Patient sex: M
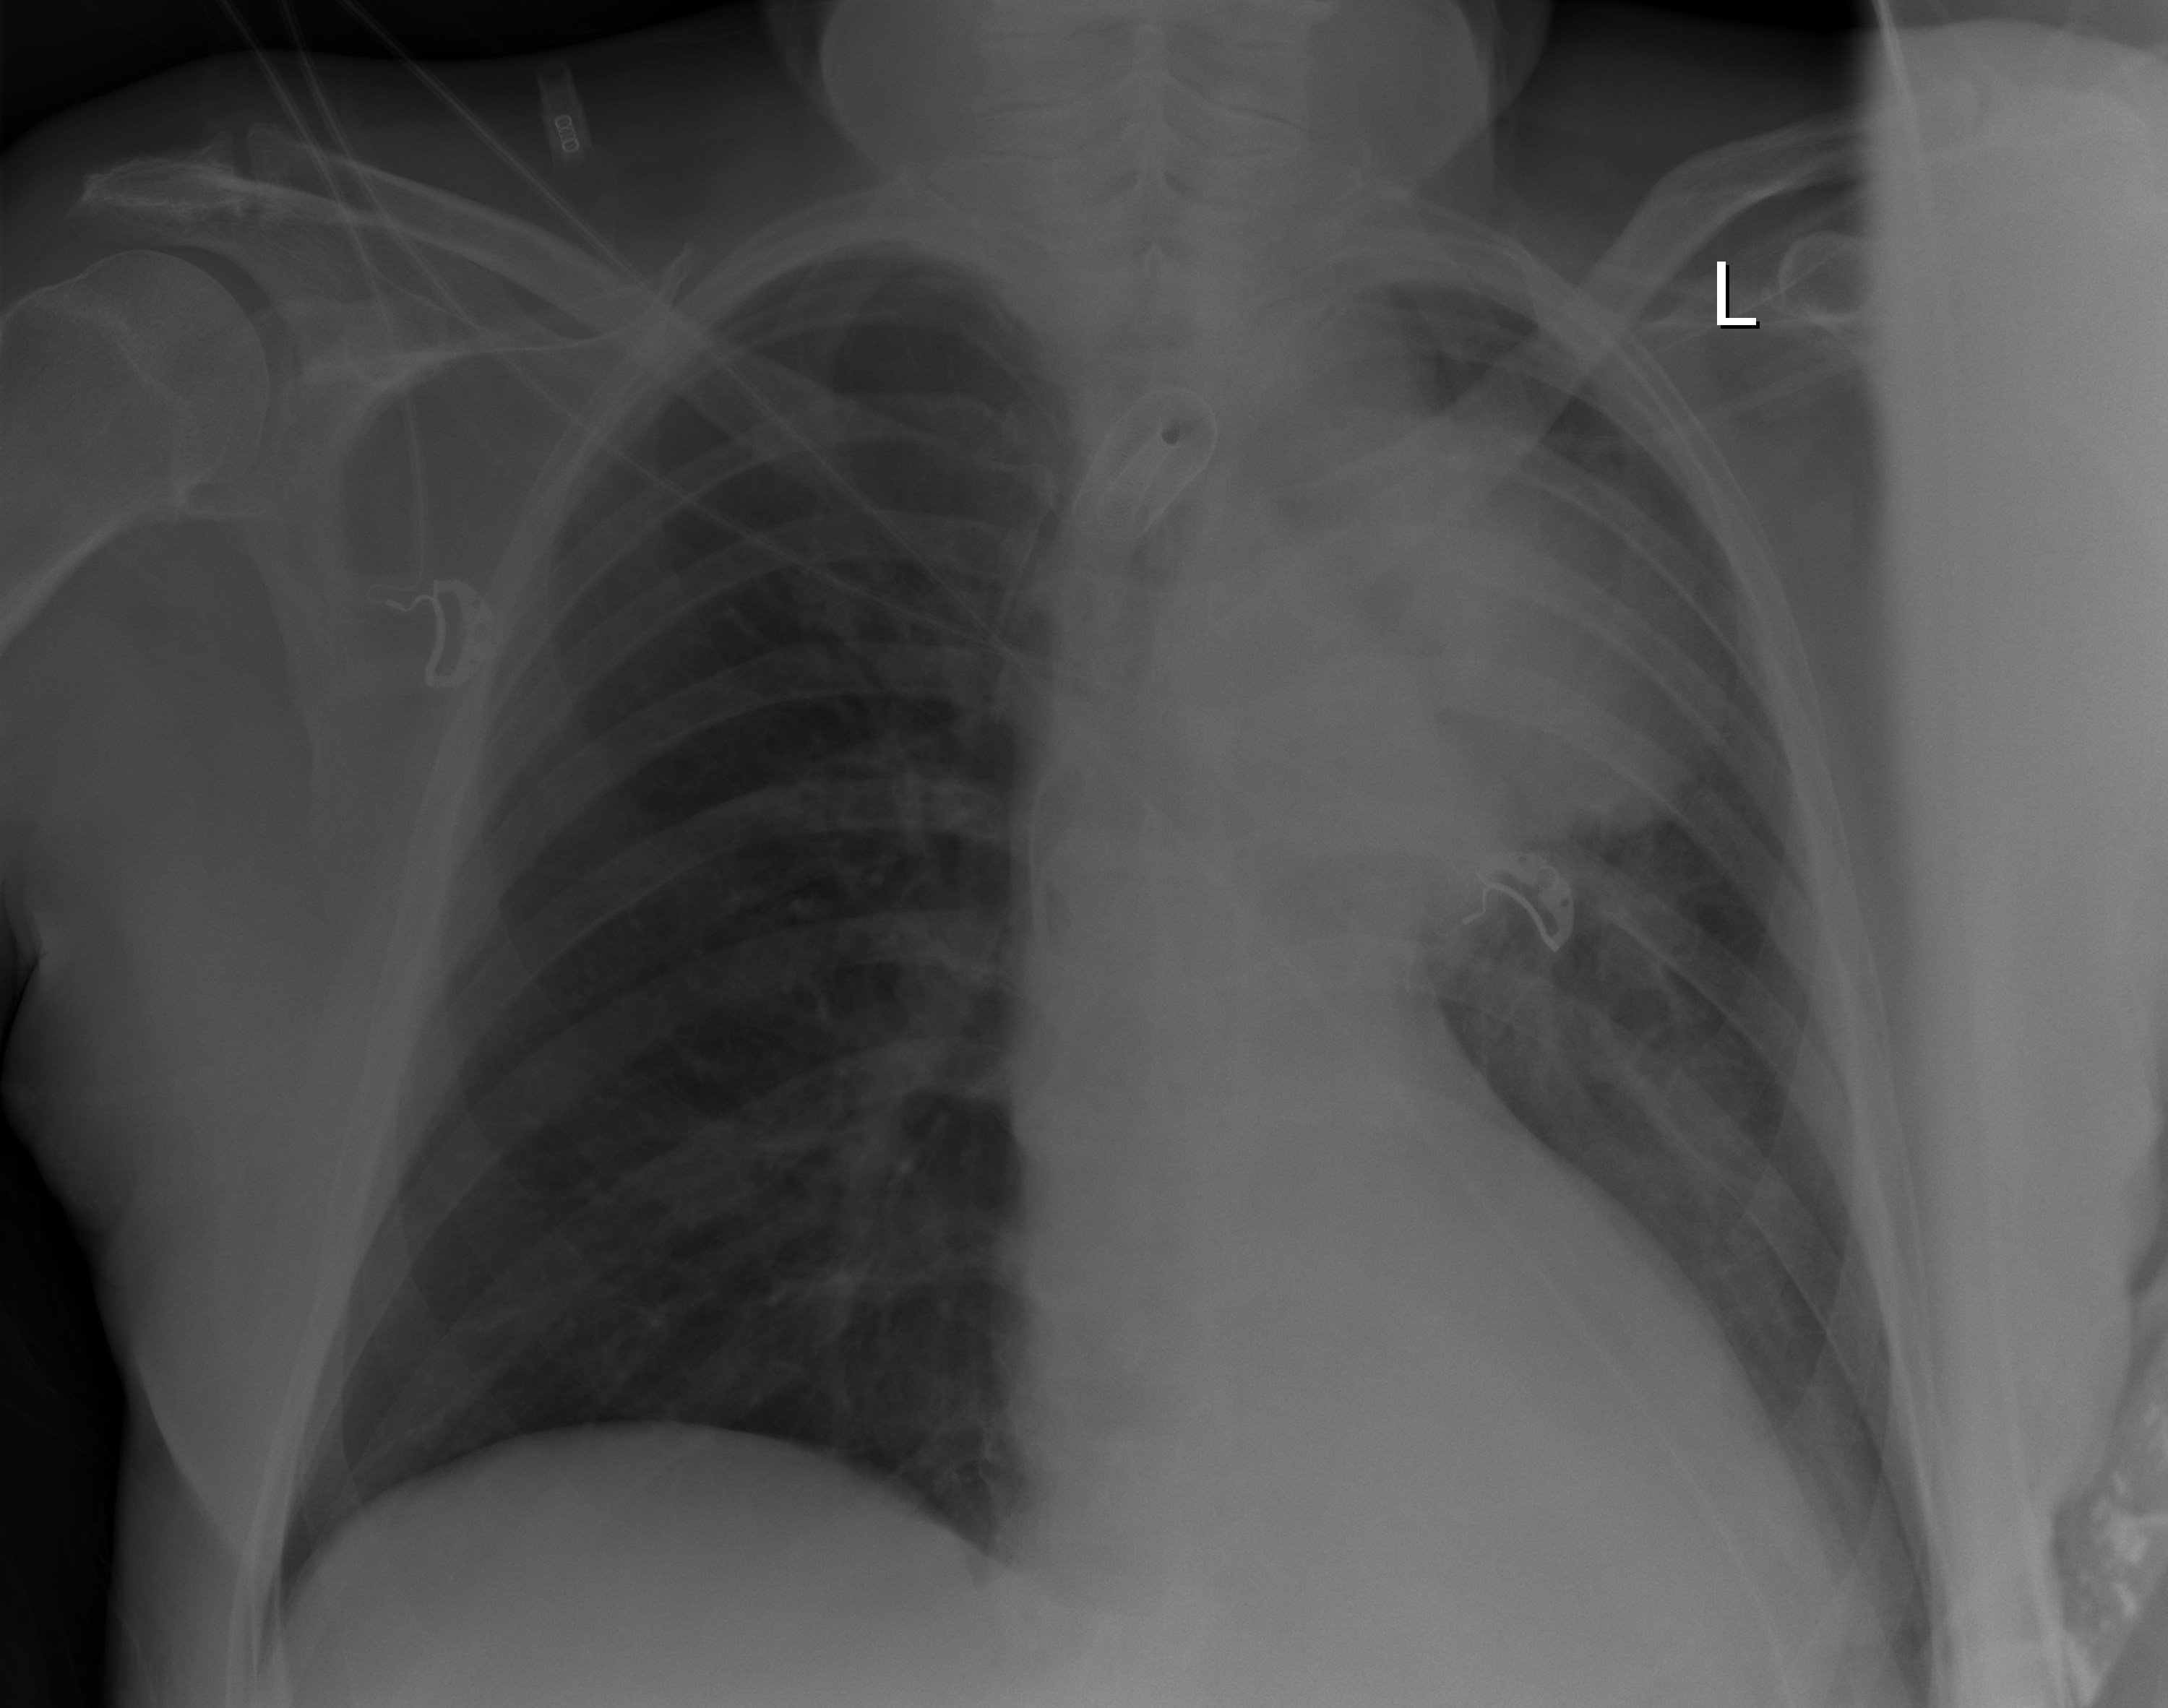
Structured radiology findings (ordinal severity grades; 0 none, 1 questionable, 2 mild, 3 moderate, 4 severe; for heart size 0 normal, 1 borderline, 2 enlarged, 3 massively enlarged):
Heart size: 0
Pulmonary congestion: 0
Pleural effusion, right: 0
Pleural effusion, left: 0
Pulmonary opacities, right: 0
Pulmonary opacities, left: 0
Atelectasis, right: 0
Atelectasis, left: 3